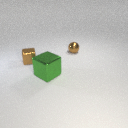
large green metal cube in front of small brown metal cube